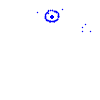
Particle: kaon